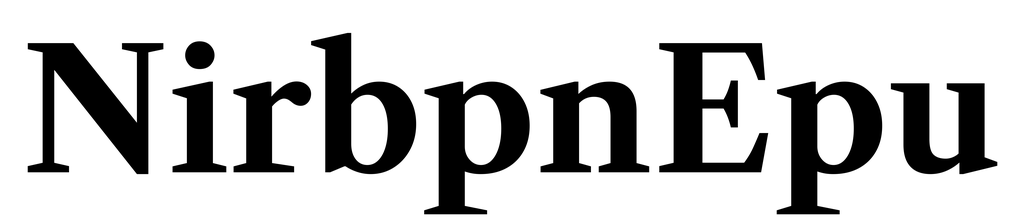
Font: LibreCaslonText_Bold